Aerial crown-view tile of a tropical tree (Barro Colorado Island, Panama), acquired 20241216:
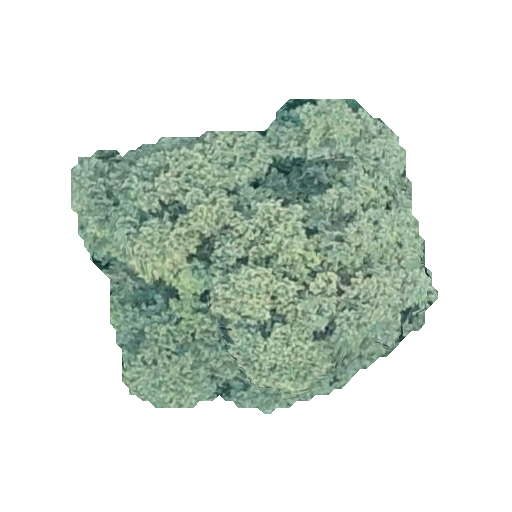
Species: Luehea seemannii
GBIF accepted scientific name: Luehea seemannii
Crown area: 121.324 m²